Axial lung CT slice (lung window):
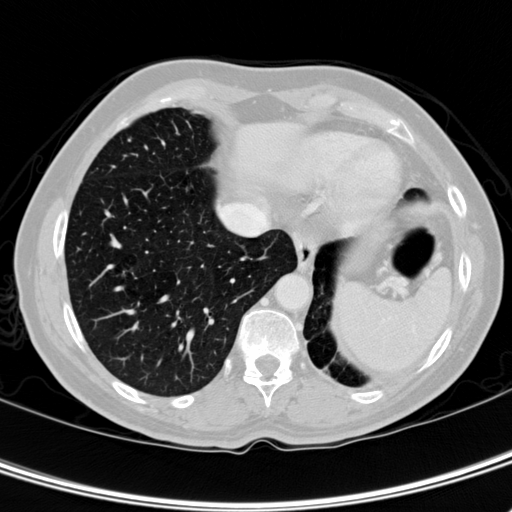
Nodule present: no